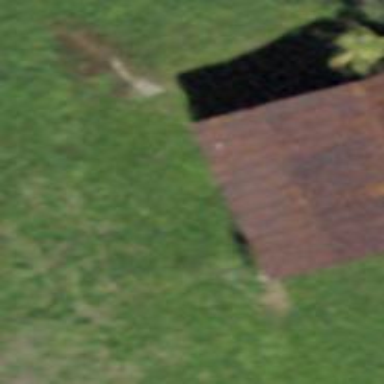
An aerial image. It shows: Shed building.